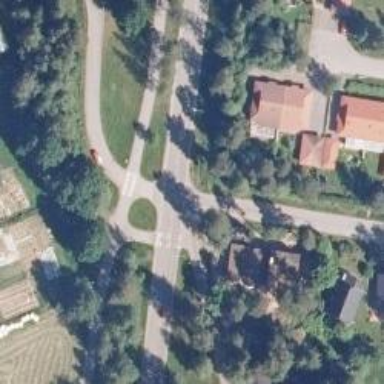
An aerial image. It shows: Uncontrolled crossing on the road.